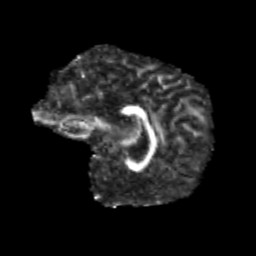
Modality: FA
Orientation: sagittal
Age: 13
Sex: female
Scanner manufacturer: siemens
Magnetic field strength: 3 T
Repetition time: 3.8 s
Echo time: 0.07 s